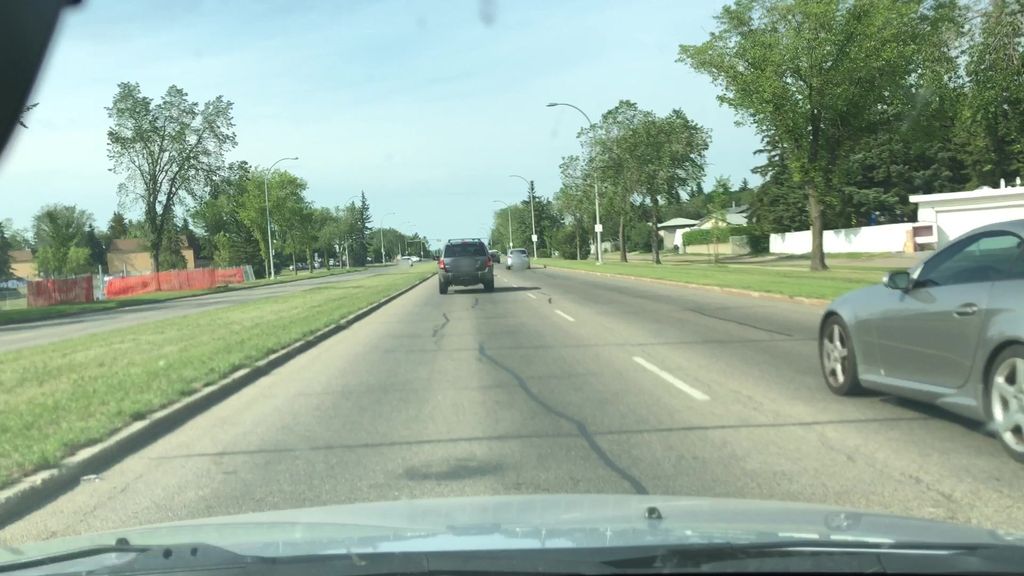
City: edmonton